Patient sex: M
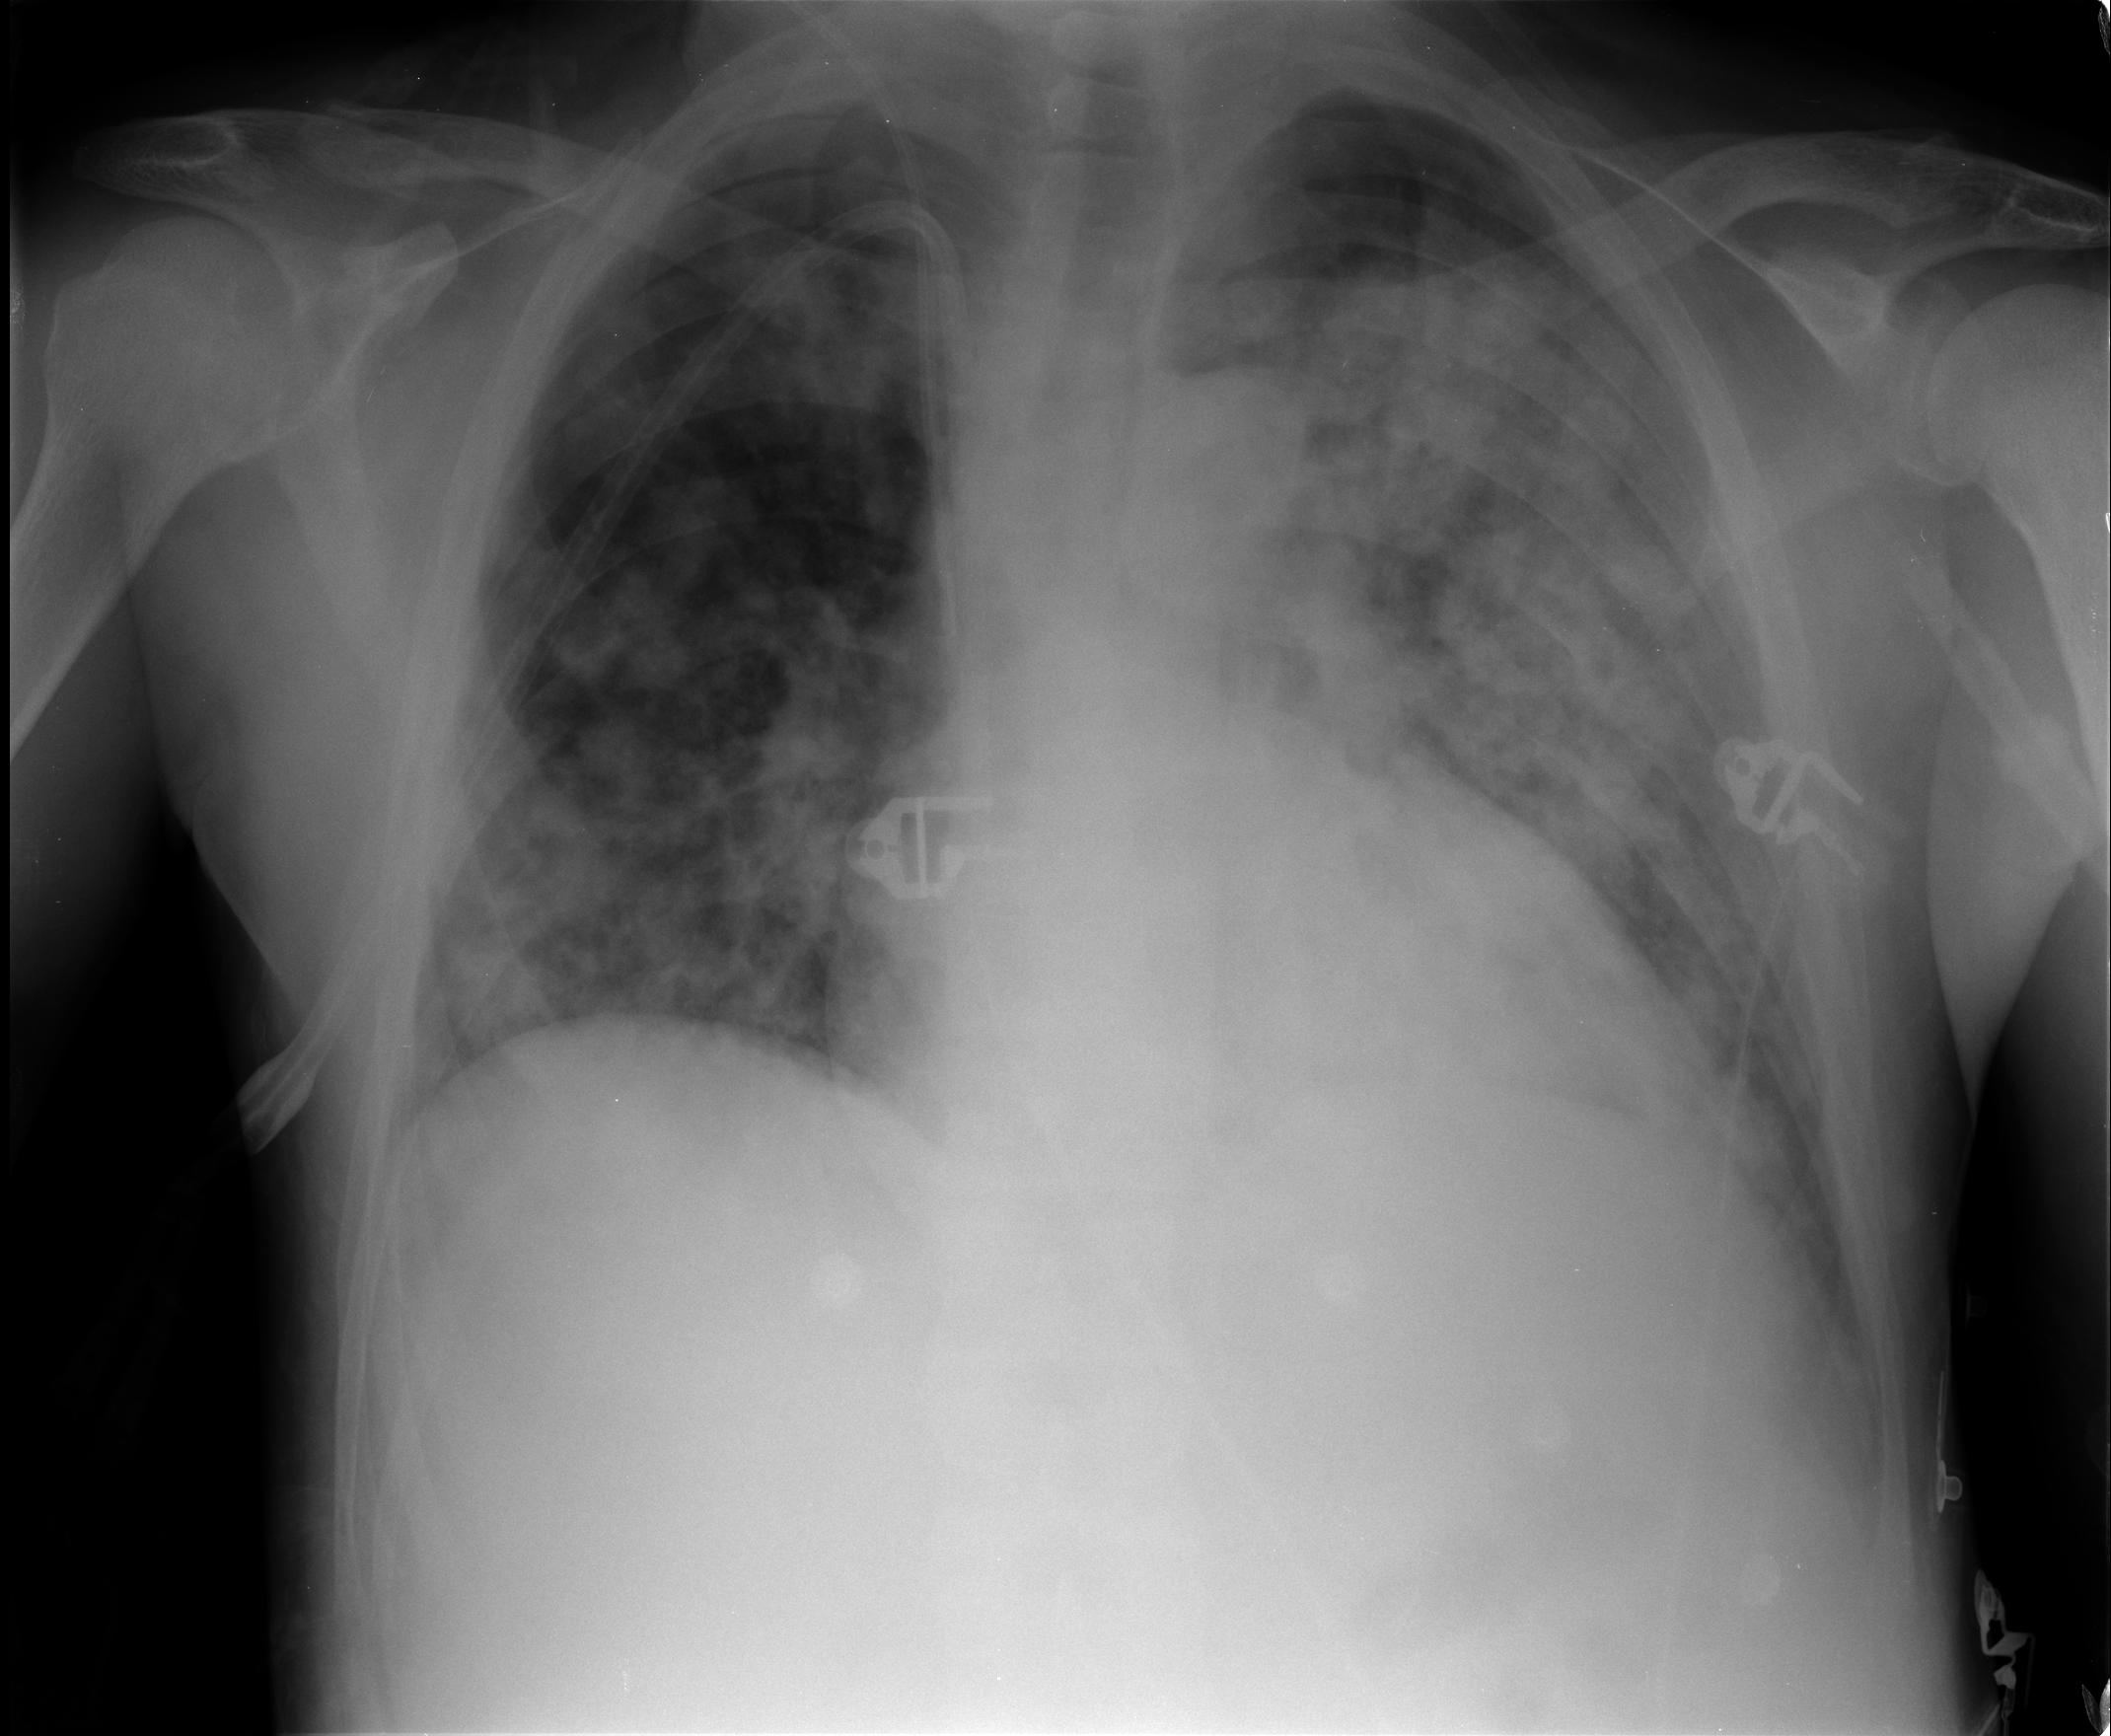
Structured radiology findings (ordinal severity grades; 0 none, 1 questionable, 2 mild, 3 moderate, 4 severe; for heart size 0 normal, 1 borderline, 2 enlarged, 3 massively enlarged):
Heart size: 2
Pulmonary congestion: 2
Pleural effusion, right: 0
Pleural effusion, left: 0
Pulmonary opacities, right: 3
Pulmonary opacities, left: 4
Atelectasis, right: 0
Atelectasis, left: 0